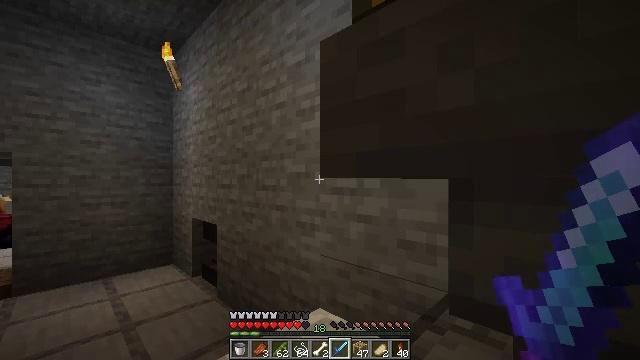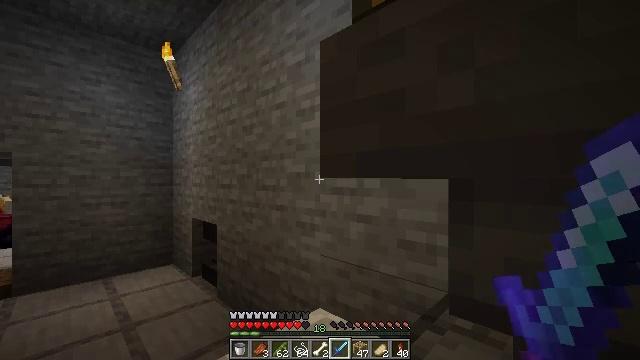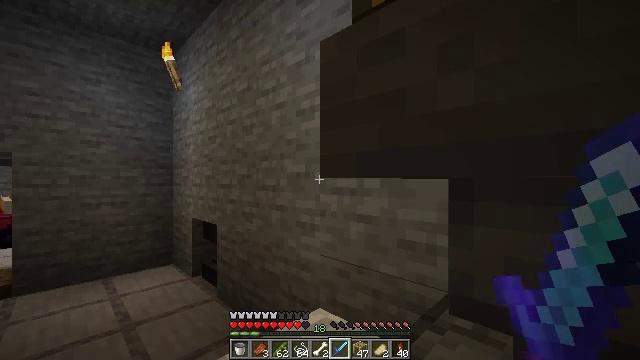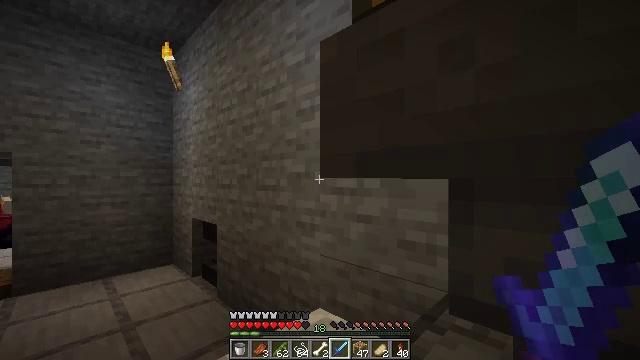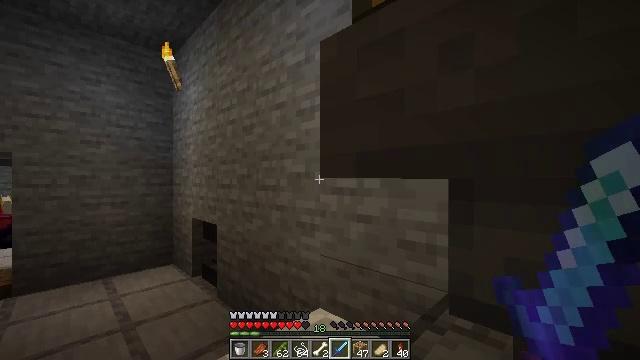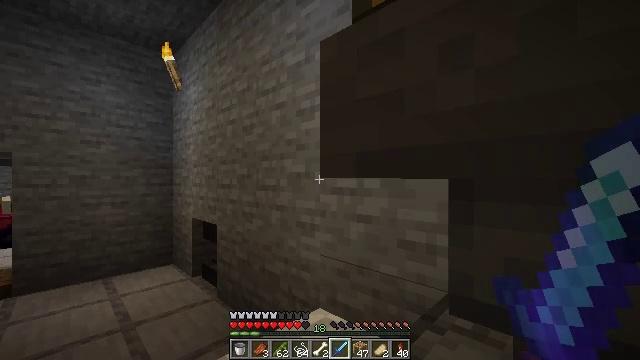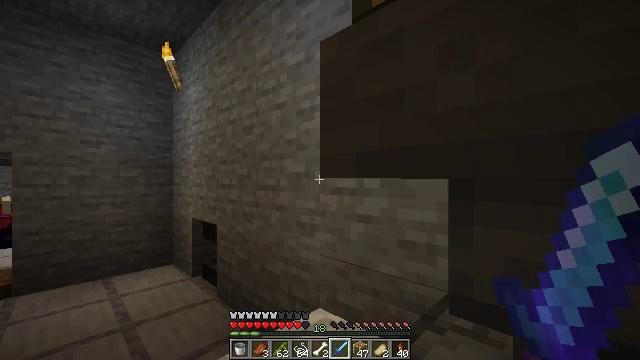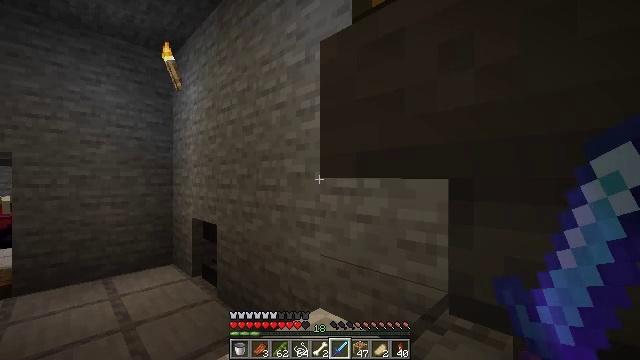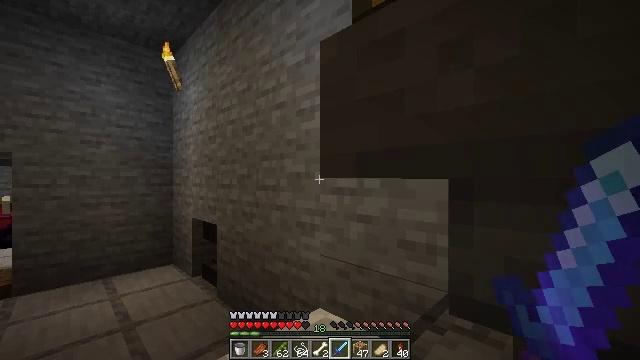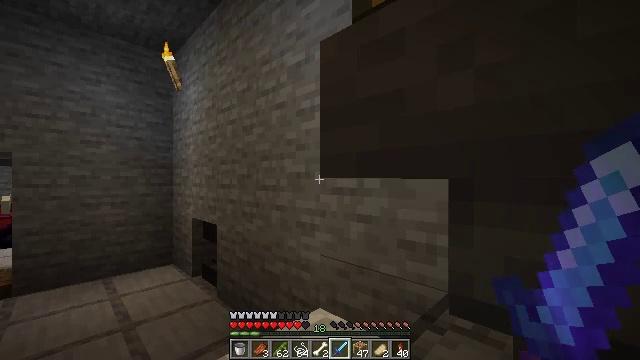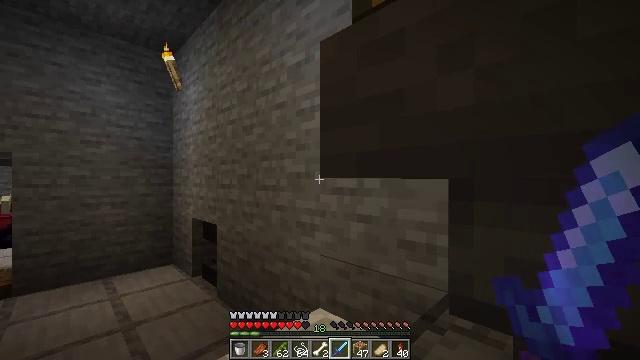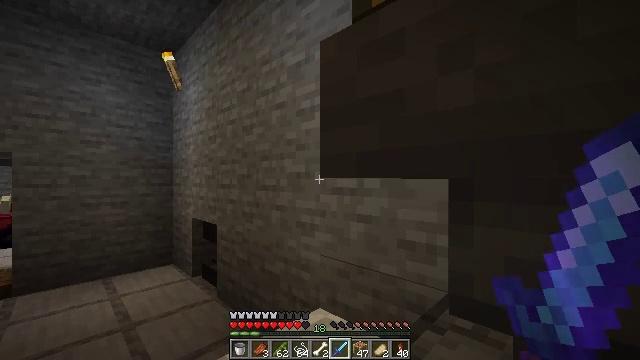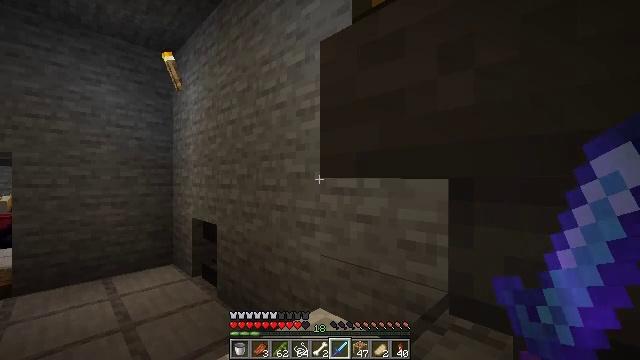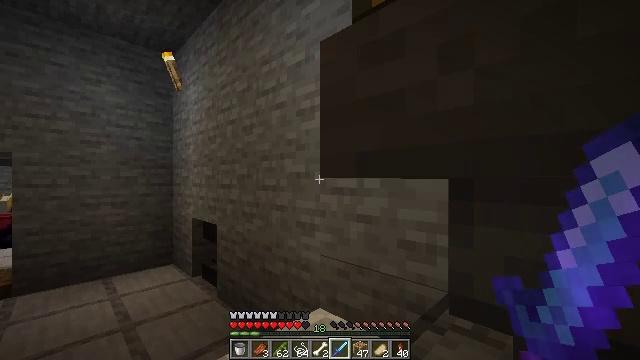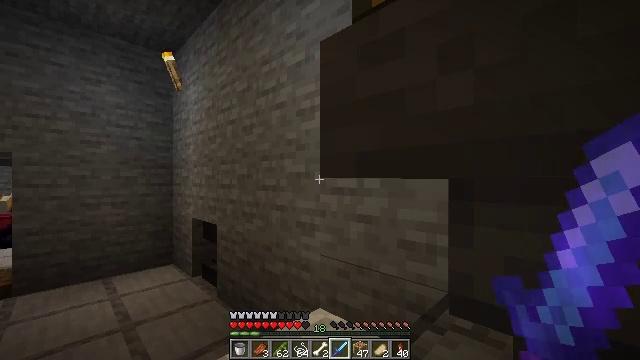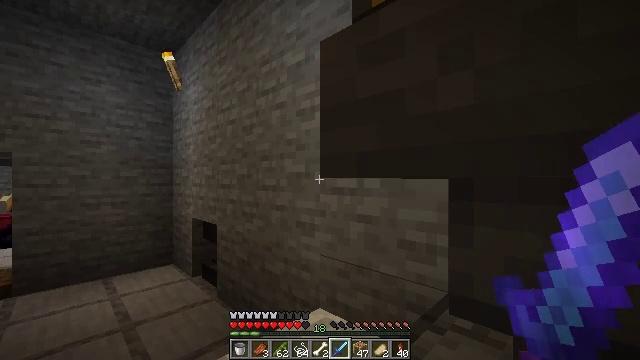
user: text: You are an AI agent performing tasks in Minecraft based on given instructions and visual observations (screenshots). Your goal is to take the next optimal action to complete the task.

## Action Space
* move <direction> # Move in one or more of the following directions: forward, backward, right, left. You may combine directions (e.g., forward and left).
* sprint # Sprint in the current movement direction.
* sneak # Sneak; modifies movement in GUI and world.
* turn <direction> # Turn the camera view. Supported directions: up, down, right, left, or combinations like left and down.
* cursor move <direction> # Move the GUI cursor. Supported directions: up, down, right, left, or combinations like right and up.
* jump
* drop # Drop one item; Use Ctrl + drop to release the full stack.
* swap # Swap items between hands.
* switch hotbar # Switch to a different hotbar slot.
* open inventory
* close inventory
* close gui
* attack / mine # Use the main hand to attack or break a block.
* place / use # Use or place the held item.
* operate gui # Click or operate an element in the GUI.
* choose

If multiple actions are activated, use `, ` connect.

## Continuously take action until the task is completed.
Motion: motion action
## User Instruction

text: Craft scaffolding at the crafting table using bamboo.
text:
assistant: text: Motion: no_op
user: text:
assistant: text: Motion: no_op
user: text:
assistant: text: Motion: no_op
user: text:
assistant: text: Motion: no_op
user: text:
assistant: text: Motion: no_op
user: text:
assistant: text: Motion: no_op
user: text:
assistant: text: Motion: no_op
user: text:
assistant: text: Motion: no_op
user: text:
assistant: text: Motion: no_op
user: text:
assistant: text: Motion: no_op
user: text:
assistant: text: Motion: no_op
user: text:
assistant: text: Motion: no_op
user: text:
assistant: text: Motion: no_op
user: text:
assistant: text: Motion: no_op
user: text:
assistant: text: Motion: no_op
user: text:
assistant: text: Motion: no_op
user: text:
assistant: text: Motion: no_op
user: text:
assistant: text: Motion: no_op
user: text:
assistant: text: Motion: no_op
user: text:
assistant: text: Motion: no_op
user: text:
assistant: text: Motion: no_op
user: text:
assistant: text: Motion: no_op
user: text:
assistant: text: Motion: no_op
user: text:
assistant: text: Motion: no_op
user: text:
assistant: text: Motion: no_op
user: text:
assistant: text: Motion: no_op
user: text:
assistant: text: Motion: no_op
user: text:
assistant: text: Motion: no_op
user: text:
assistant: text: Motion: no_op
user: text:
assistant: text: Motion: no_op